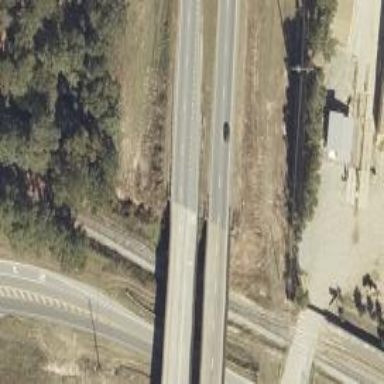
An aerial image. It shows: Bridge over dual carriageway trunk highway.